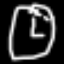
Label: clock